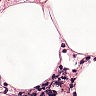
Metastatic tissue present: no